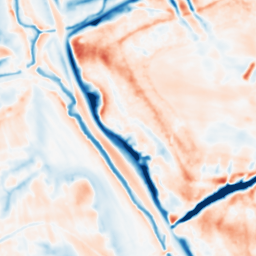
Category: multiscale
Decomposition family: dog_multiscale
Decomposition parameters: sigma_ratio: 1.4
n_scales: 6
base_sigma: 1
Upsampling method: bspline
Upsampling parameters: scale: 2
Upsampling scale: 2